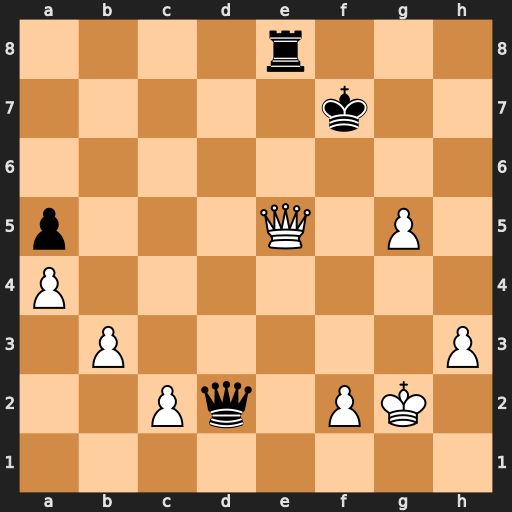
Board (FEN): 4r3/5k2/8/p3Q1P1/P7/1P5P/2Pq1PK1/8
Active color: w
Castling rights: -
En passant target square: -
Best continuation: g6+ Kxg6 Qxe8+